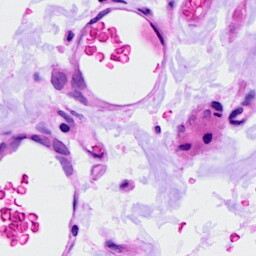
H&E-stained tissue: Ovarian